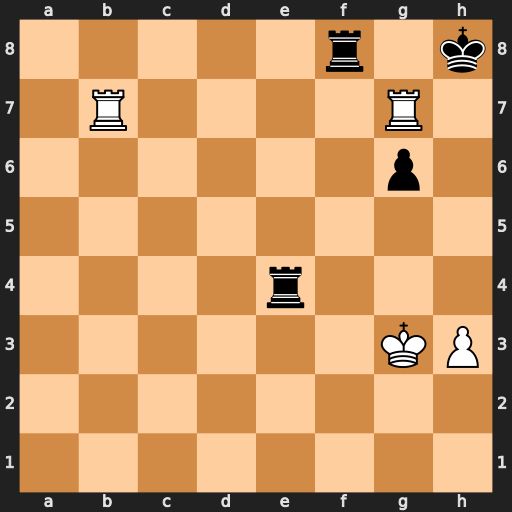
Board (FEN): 5r1k/1R4R1/6p1/8/4r3/6KP/8/8
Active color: w
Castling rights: -
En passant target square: -
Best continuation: Rh7+ Kg8 Rbg7#